Interaction volume radius: 5 \u00c5
Interaction volume height: 25 \u00c5
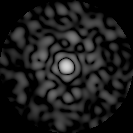
Disorder parameter: 0.8505